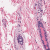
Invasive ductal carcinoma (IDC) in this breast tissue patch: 0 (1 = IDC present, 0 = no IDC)